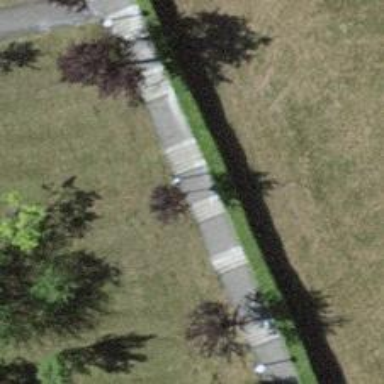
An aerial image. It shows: Road with steps.